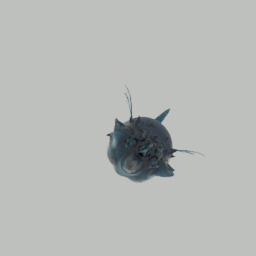
Label: animals